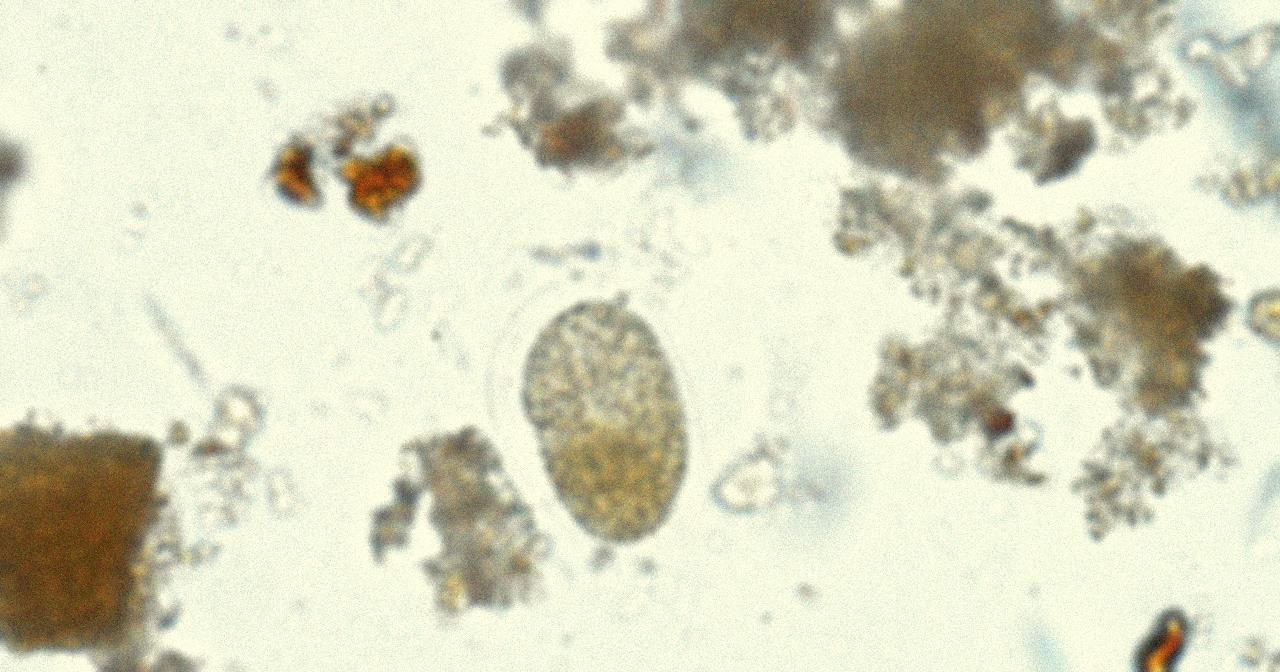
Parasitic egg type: Hookworm egg